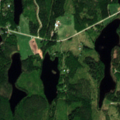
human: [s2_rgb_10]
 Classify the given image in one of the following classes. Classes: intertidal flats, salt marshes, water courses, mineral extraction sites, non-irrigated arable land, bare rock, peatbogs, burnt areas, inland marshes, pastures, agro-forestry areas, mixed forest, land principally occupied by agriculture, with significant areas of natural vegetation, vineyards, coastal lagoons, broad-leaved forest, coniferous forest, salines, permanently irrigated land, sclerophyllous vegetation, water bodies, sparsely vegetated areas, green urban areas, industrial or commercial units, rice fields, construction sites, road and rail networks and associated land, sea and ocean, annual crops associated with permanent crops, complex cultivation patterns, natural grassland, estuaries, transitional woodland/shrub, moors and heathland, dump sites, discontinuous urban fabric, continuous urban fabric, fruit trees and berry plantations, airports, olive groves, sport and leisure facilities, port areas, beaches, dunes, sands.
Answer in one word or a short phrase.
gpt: land principally occupied by agriculture, with significant areas of natural vegetation, coniferous forest, mixed forest, transitional woodland/shrub, water bodies